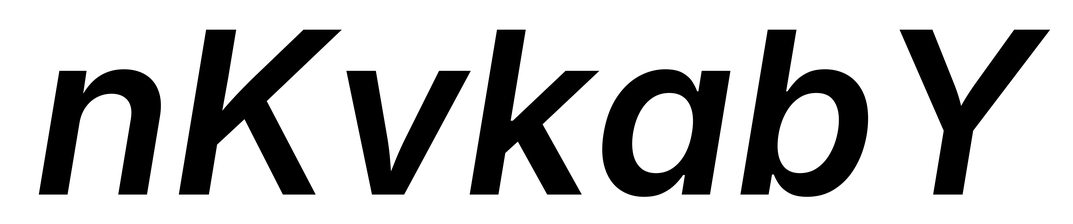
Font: Inter-Italic_SemiBold_Italic